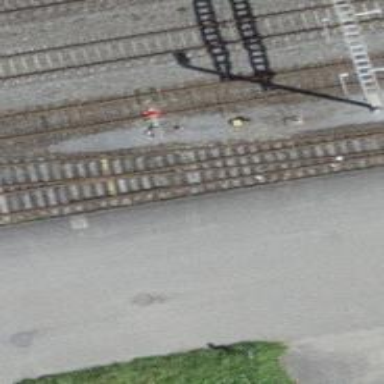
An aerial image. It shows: Single track railway in yard.